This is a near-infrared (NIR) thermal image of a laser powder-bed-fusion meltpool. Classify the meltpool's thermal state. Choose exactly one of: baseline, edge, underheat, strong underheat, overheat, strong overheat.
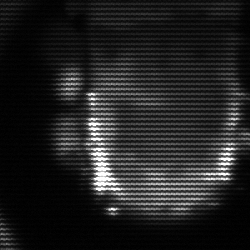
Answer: baseline